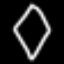
Label: diamond